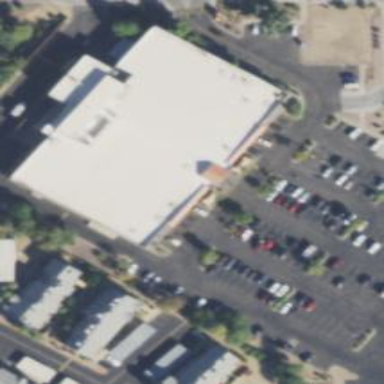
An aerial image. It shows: Supermarket.